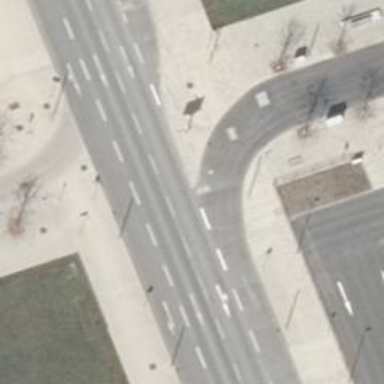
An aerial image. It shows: Service road with sidewalk on the left.